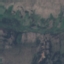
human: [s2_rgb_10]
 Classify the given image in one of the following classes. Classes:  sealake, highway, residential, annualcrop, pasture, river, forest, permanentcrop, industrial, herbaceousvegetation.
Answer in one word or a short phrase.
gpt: HerbaceousVegetation